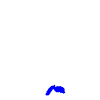
Particle: electron